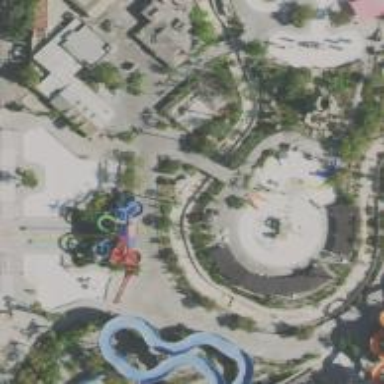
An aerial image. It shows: Water slide attraction.